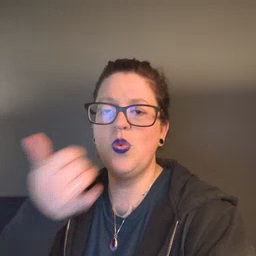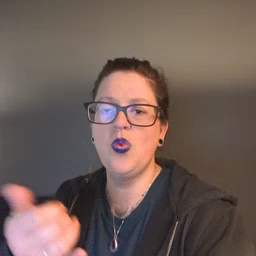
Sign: callonphone